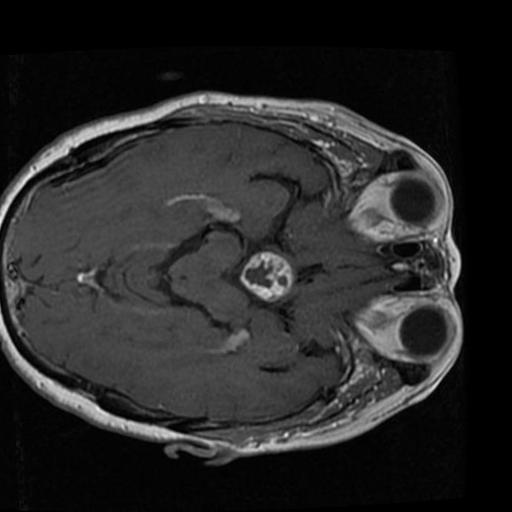
Label: brain_tumor